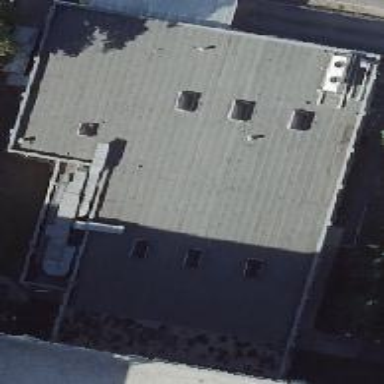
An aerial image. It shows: Commercial building.